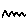
Label: zigzag